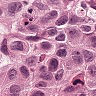
Metastatic tissue present: yes